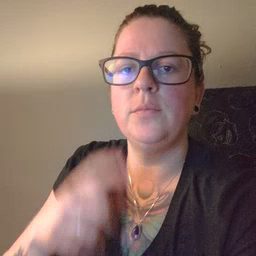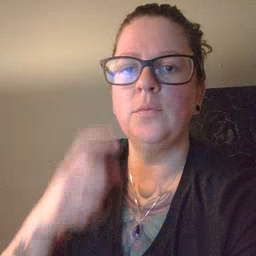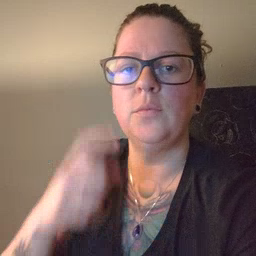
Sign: cry